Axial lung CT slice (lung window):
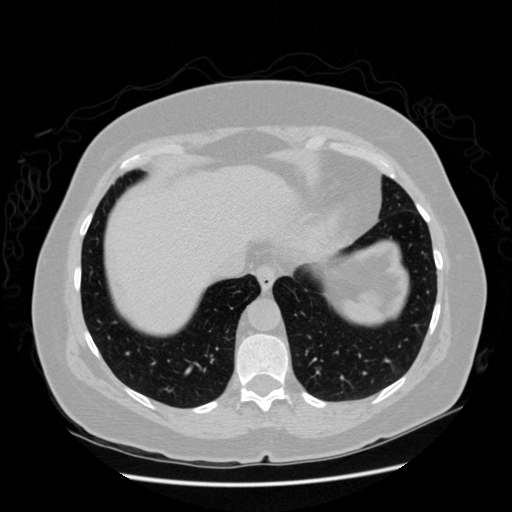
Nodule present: no